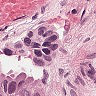
Metastatic tissue present: yes